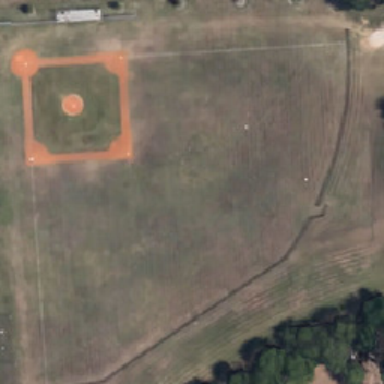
The baseball field has rectangular infield .